Question: All, I want to build and display multiple 'DataGridView' seperated by horizontol 'Splitter's at runtime. To test out doing this I have created a test application with the following code
'''
private void button1_Click(object sender, EventArgs e)
{
int i = 1;
List<DataGridView> DgvList = new List<DataGridView>()
{
new DataGridView(), new DataGridView()
};
foreach (DataGridView Dgv in DgvList)
{
Dgv.Parent = this.panelMain;
int verticalSize = (int)(panelMain.Height / DgvList.Count);
Dgv.Height = verticalSize;
Dgv.Dock = DockStyle.Top;
if (DgvList.Count > 1 && i < DgvList.Count)
{
Splitter tmpSplitter = new Splitter();
tmpSplitter.Parent = this.panelMain;
tmpSplitter.Dock = DockStyle.Top;
tmpSplitter.BringToFront();
tmpSplitter.Height = 8;
}
i++;
}
}
'''
However, this is not displaying the 'Splitter'

Can someone highlight the error of my ways?
Thanks for your time.
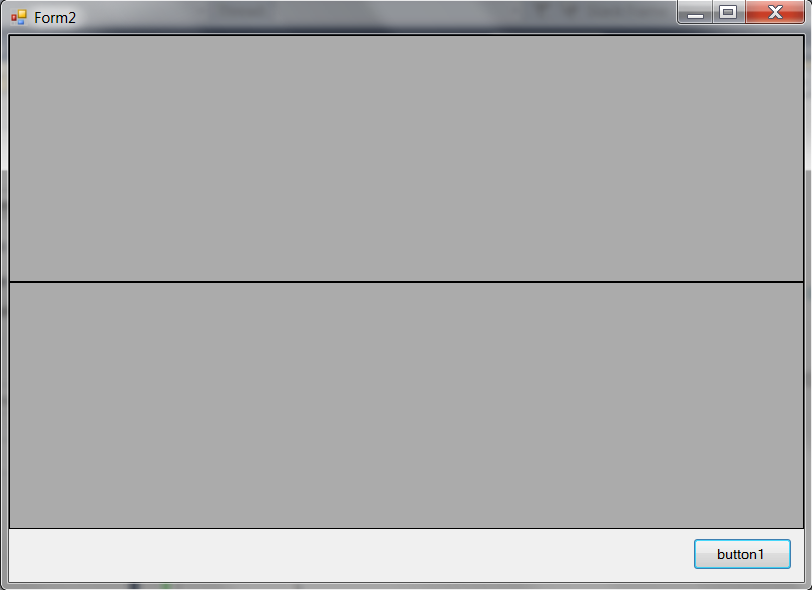
Answer: Drop this line:
'''
tmpSplitter.BringToFront();
'''
and splitter will show.
Note that you are displaying grids in reversed order - the first in list will be at bottom of the screen.